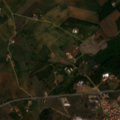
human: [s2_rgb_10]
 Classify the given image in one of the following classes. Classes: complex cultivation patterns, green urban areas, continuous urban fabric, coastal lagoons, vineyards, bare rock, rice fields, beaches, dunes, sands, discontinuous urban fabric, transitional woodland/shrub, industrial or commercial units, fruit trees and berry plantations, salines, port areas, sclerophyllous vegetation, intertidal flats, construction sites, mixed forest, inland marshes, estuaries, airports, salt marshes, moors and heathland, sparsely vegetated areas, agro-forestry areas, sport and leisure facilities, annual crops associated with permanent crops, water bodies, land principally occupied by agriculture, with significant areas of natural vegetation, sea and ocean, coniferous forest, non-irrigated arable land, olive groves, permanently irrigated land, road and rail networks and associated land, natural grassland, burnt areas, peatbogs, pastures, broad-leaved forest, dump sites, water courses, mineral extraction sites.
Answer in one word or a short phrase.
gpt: discontinuous urban fabric, non-irrigated arable land, annual crops associated with permanent crops, agro-forestry areas, transitional woodland/shrub